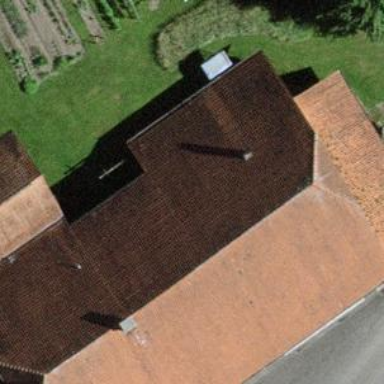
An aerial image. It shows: Farm building.